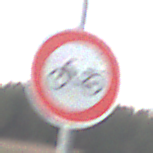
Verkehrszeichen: VerbotMofas
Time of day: SunriseSunset
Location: Outdoor (Nature)
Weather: PartlyCloudy
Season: NotSpecified
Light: Natural